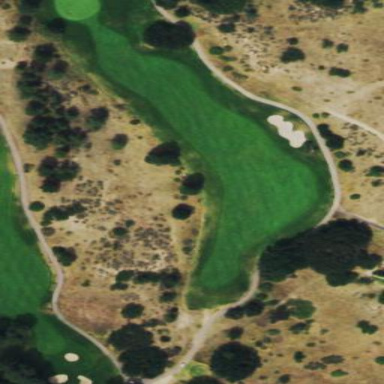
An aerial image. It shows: Grassy area designated as golf fairway.